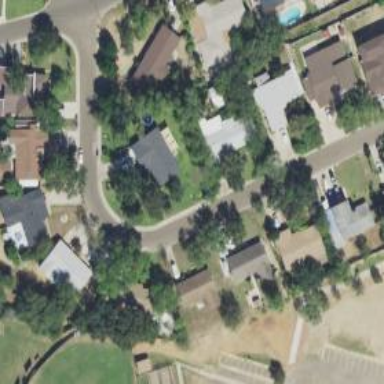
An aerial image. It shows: Residential area with homes lining the residential road.